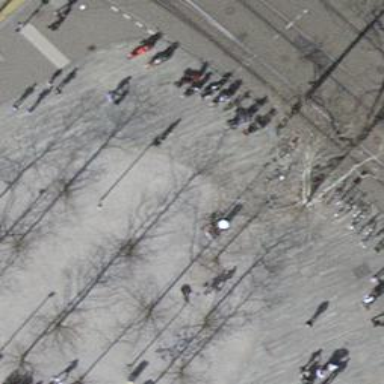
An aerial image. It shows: Bicycle parking area with stands available.